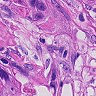
Metastatic tissue present: yes